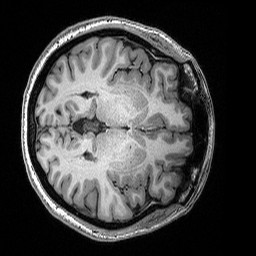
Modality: T1w
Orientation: axial
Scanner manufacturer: siemens
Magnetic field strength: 3 T
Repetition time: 2.53 s
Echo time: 0.0033 s